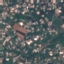
Land use / land cover: Residential